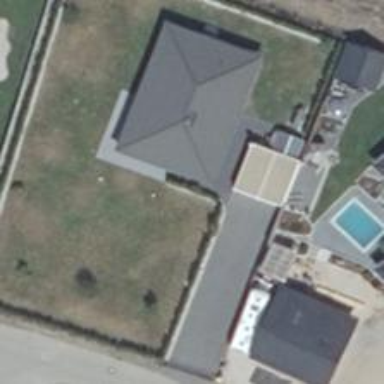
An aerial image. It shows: Detached building with hipped roof.